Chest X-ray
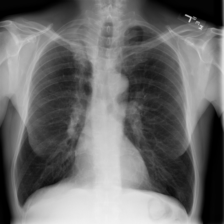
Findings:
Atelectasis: positive
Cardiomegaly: negative
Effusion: negative
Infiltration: negative
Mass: positive
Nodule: negative
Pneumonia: negative
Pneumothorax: negative
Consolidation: positive
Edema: negative
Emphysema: positive
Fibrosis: negative
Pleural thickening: positive
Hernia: negative